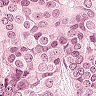
Metastatic tissue present: yes